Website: apple
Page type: address-validator
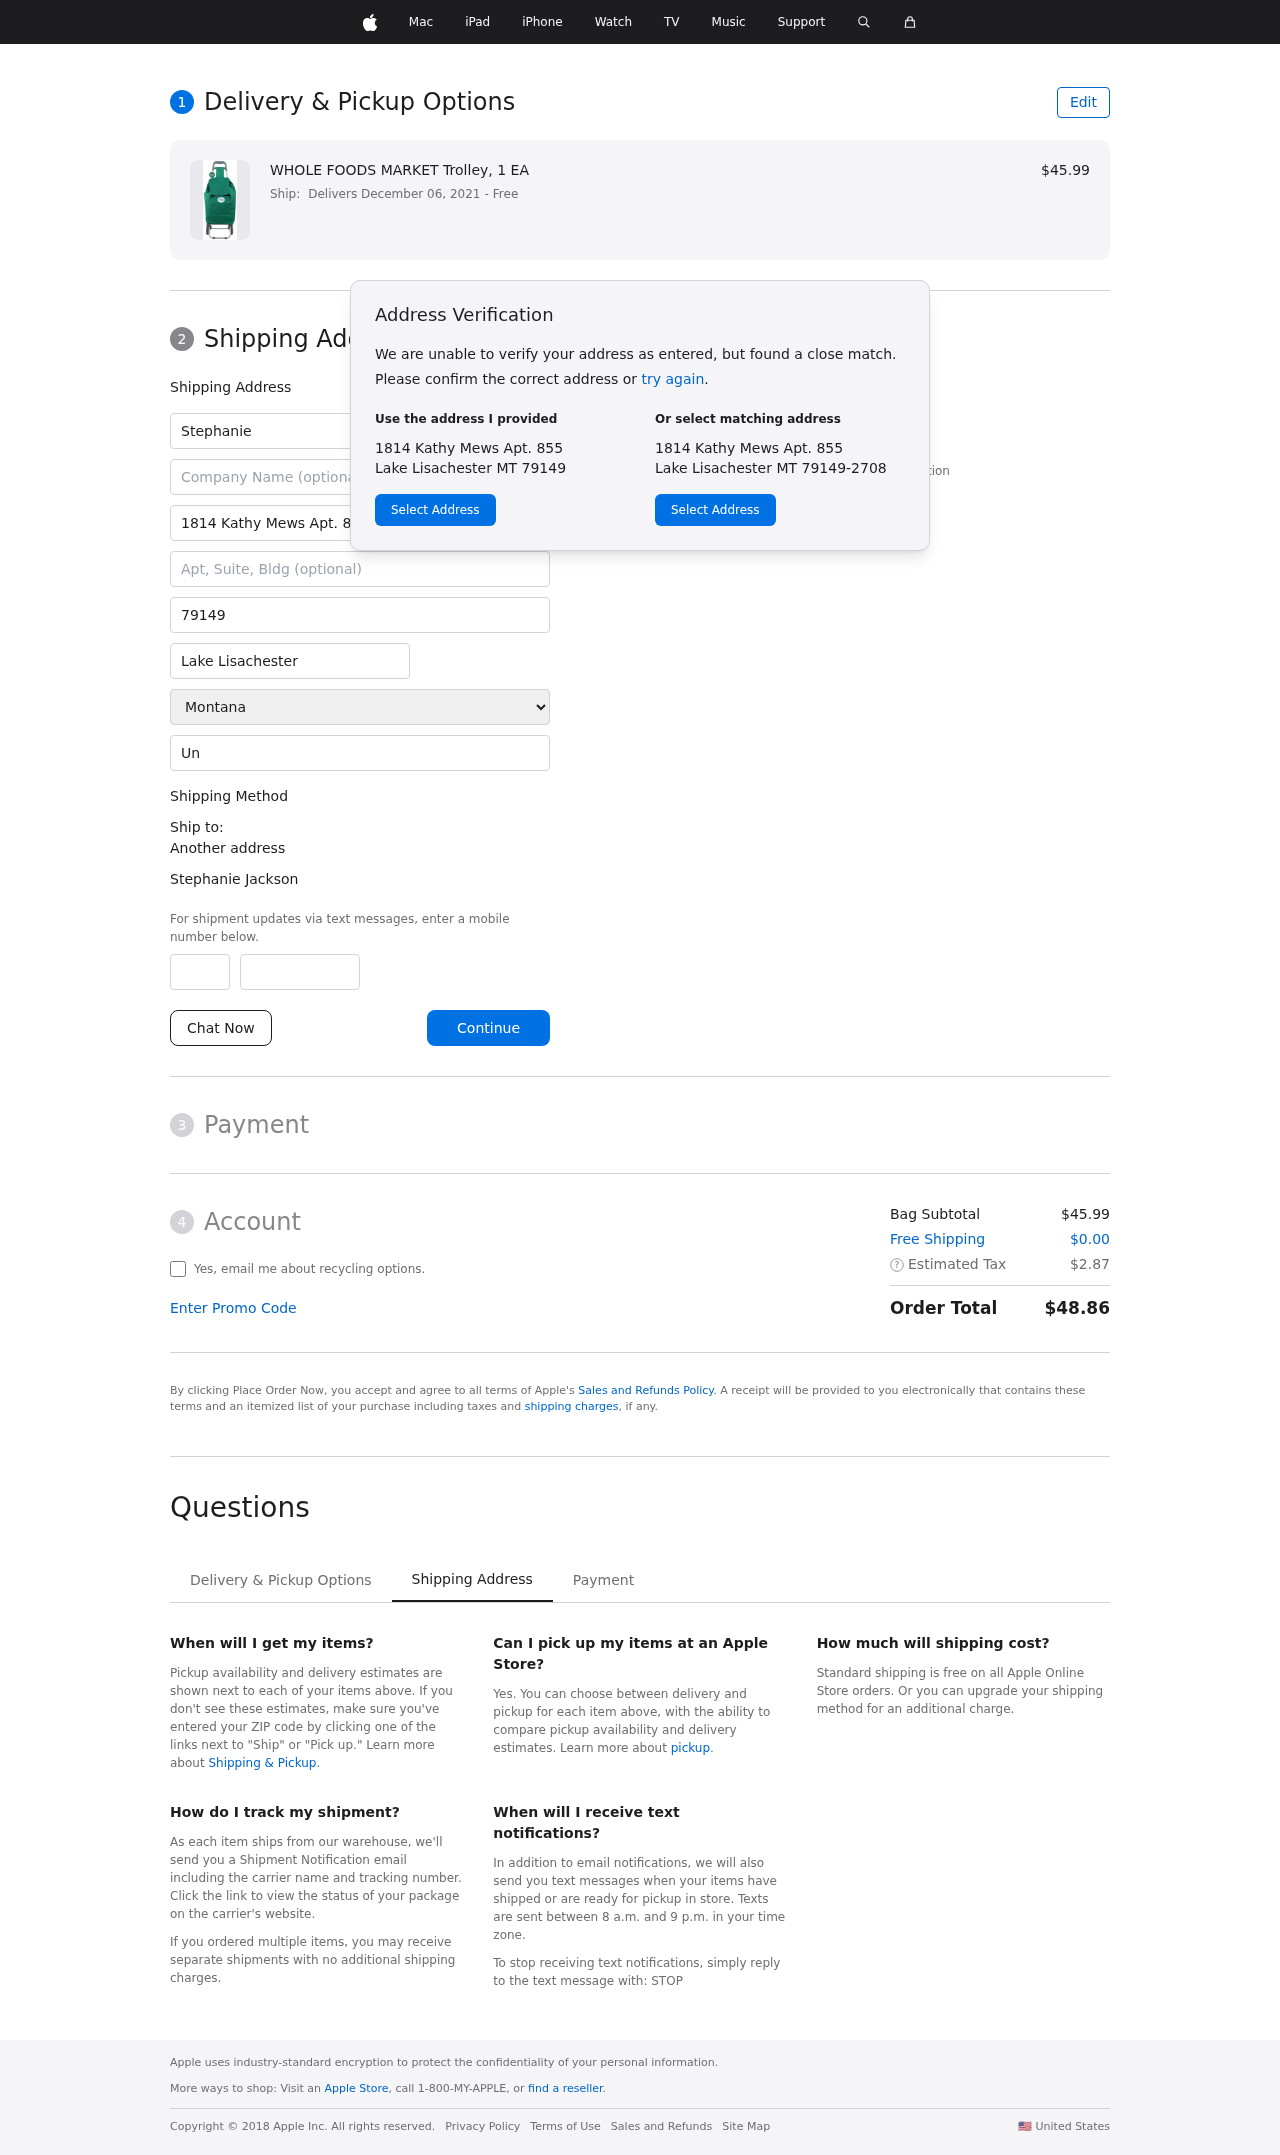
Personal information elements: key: PII_CITY
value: Lake Lisachester
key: PII_COUNTRY
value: United States
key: PII_FIRSTNAME
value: Stephanie
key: PII_FULLNAME
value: Stephanie Jackson
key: PII_LASTNAME
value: Jackson
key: PII_PHONE_AREA
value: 968
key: PII_PHONE_SUFFIX
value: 7238
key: PII_POSTCODE
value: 79149
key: PII_STATE
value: Montana
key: PII_STREET
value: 1814 Kathy Mews Apt. 855
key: PII_CITY_STATE_ZIP
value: Lake Lisachester MT 79149
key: PII_STATE_ABBR
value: MT
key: PII_POSTCODE_FULL
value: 79149
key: PII_POSTCODE_NUMERIC
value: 79149
Product elements: key: PRODUCT1_NAME
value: WHOLE FOODS MARKET Trolley, 1 EA
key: PRODUCT1_PRICE
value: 45.99
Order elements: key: ORDER_DELIVERY_DATE
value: Delivers December 06, 2021
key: ORDER_SUBTOTAL
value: $45.99
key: ORDER_SHIPPING_COST
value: $0.00
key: ORDER_TAX
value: $2.87
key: ORDER_TOTAL
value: $48.86